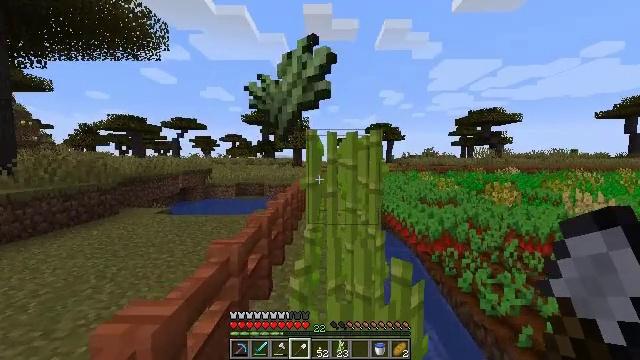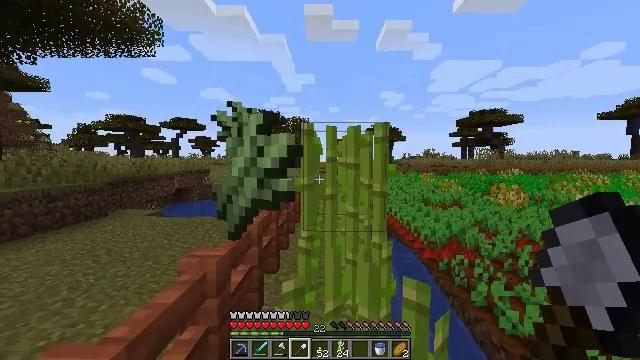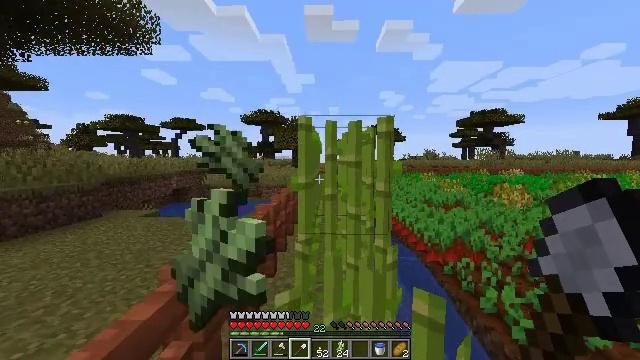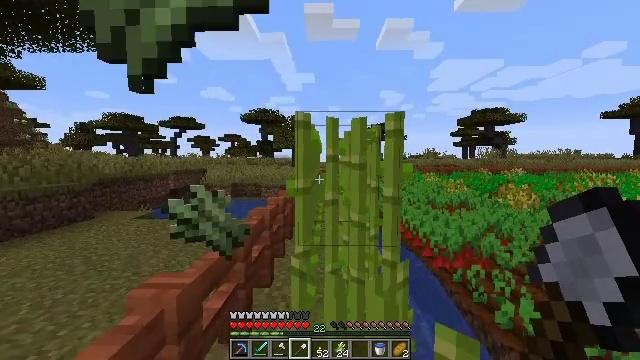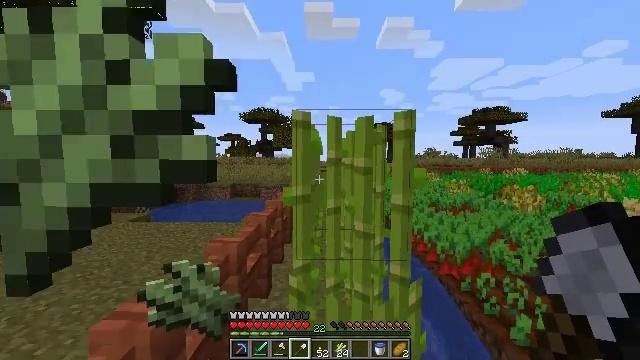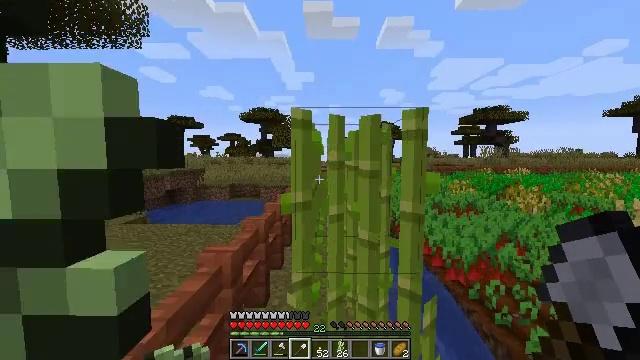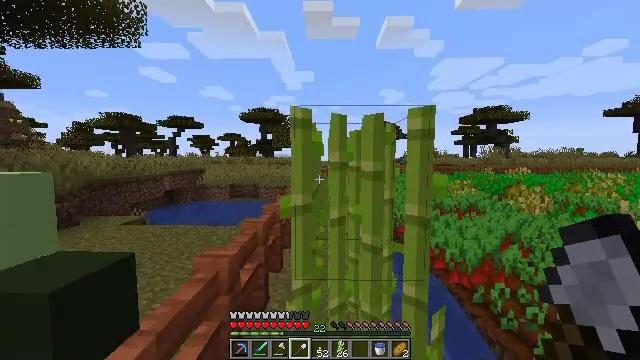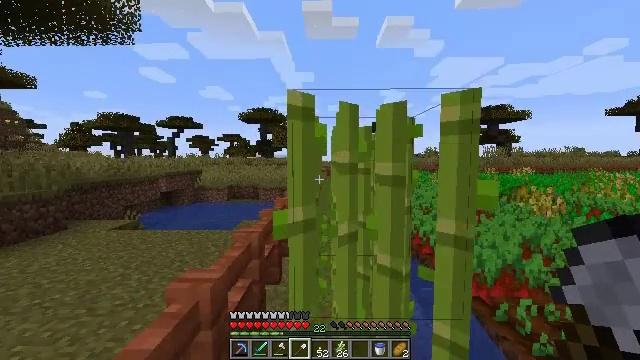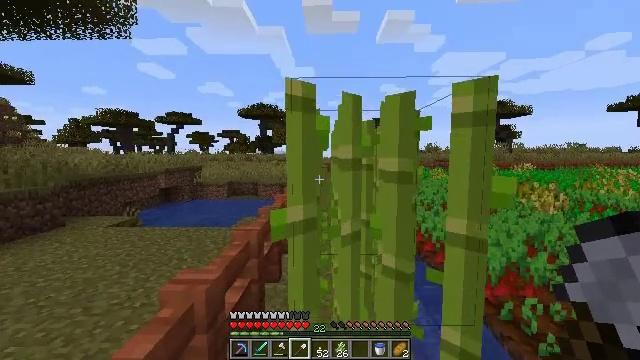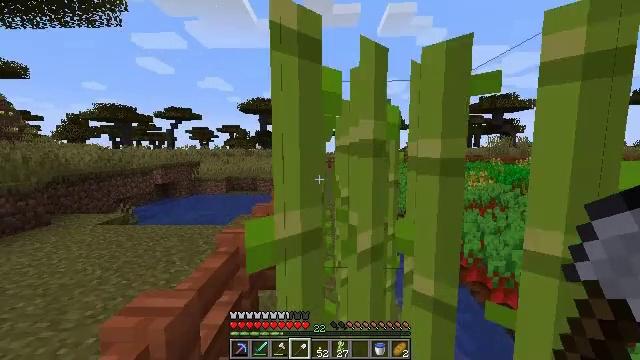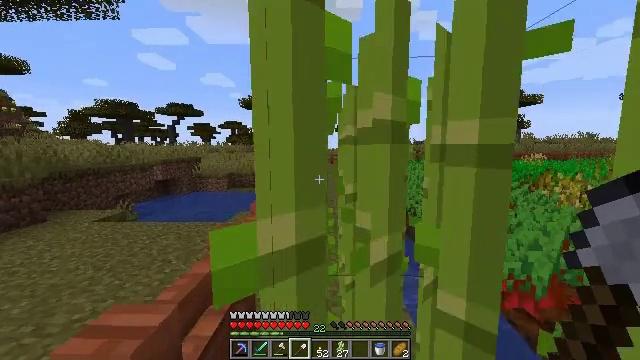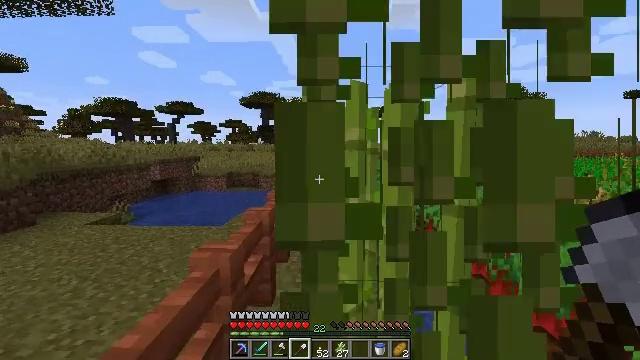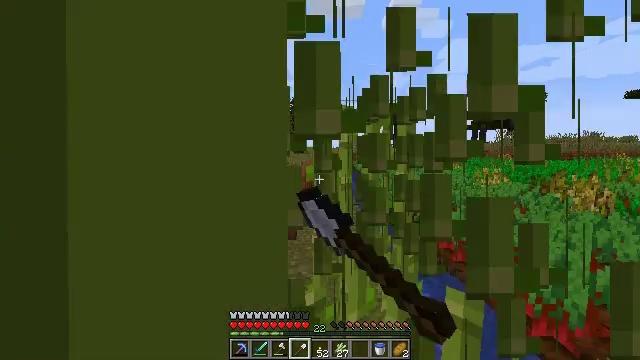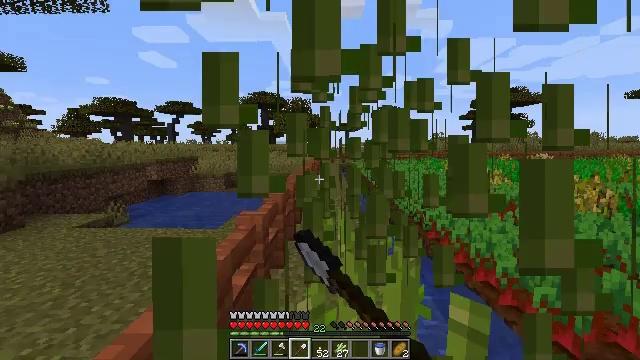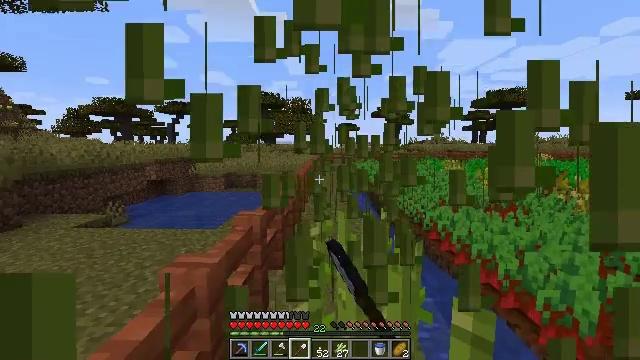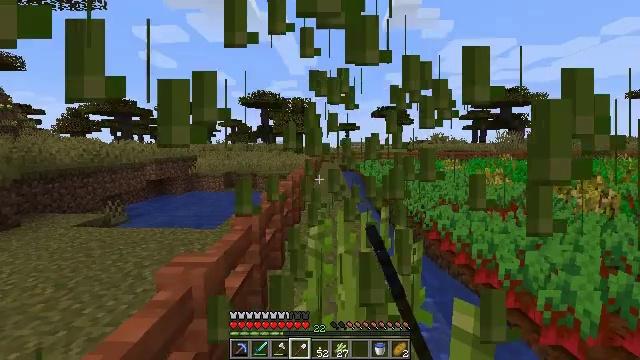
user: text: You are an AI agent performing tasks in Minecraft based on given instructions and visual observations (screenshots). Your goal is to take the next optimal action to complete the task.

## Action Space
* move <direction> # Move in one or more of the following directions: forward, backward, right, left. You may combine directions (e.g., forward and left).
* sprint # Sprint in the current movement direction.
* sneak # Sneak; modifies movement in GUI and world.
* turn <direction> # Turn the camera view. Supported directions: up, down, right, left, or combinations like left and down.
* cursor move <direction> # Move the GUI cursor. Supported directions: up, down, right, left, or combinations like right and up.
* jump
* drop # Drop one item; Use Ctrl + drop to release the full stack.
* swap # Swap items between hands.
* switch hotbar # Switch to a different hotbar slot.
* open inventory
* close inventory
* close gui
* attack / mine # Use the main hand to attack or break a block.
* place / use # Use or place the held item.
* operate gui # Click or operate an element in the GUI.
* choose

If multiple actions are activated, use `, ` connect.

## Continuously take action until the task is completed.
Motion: motion action
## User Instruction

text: Collect sugar cane near water sources.
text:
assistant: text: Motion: move forward
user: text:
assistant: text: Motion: move forward
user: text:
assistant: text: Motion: move forward
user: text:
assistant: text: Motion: move forward
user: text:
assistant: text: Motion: move forward
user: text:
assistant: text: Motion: move forward
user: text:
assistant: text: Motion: move forward
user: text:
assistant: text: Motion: move forward
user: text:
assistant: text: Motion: move forward, turn down
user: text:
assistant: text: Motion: move forward
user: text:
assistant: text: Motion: move forward, attack / mine
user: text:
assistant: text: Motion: attack / mine
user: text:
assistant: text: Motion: attack / mine
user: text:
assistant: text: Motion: no_op
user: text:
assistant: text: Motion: no_op
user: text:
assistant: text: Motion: no_op
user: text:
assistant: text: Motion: move forward
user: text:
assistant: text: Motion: no_op